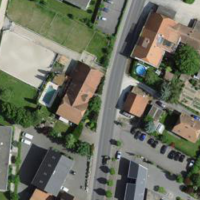
EUNIS habitat code: 54
Species observed at this site:
Buteo buteo
Pica pica
Pinus mugo